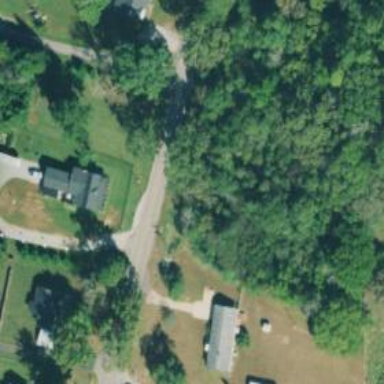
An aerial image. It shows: Secondary road.